【题型】解答题　【知识点】解析几何　【难度】hard
(3) 过 \(OA\) 中点 \(C\) 的动直线与椭圆 \(\Gamma\) 有两个交点 \(M, N\)，试判断在 \(y\) 轴上是否存在点 \(T\) 使得 \(\overrightarrow{TM} \cdot \overrightarrow{TN} \leq 0\)。若存在，求出 \(T\) 点纵坐标的取值范围；若不存在，说明理由。
【解答】
\noindent \textbf{【答案】}
\noindent (1) \(\frac{1}{2}\)
\noindent (2) \(x - 2y = 0\) 或 \(3x - 2y - 6 = 0\)
\noindent (3) 存在，\(\left[-\frac{3}{2}, 3\right]\)

\vspace{1em}
\noindent \textbf{【解析】}
\noindent (1) 由题意得
\[
\begin{cases}
b = 3 \\
\frac{9}{a^2} + \frac{\frac{9}{4}}{b^2} = 1
\end{cases}
\]
解得
\[
\begin{cases}
b^2 = 9 \\
a^2 = 12
\end{cases}
\]
椭圆方程为：\(\frac{x^2}{12} + \frac{y^2}{9} = 1\)。

\vspace{0.5em}
\noindent 所以 \(e = \sqrt{1 - \frac{b^2}{a^2}} = \sqrt{1 - \frac{9}{12}} = \frac{1}{2}\)。

\vspace{1em}
\noindent (2) \(k_{AP} = \frac{3 - \frac{3}{2}}{0 - 3} = -\frac{1}{2}\)，则直线 \(AP\) 的方程为 \(y = -\frac{1}{2}x + 3\)，即 \(x + 2y - 6 = 0\)，

\vspace{0.5em}
\noindent \(|AP| = \sqrt{(0 - 3)^2 + \left(3 - \frac{3}{2}\right)^2} = \frac{3\sqrt{5}}{2}\)，由 (1) 知 \(C: \frac{x^2}{12} + \frac{y^2}{9} = 1\)，

\vspace{0.5em}
\noindent 设点 \(B\) 到直线 \(AP\) 的距离为 \(d\)，则 \(d = \frac{2 \times 9}{\frac{3\sqrt{5}}{2}} = \frac{12\sqrt{5}}{5}\)，

\vspace{0.5em}
\noindent 则将直线 \(AP\) 沿着与 \(AP\) 垂直的方向平移 \(\frac{12\sqrt{5}}{5}\) 单位，

\vspace{0.5em}
\noindent 此时该平行线与椭圆的交点即为点 \(B\)，

\vspace{0.5em}
\noindent 设该平行线的方程为：\(x + 2y + C = 0\)，

\vspace{0.5em}
\noindent 则 \(\frac{|C + 6|}{\sqrt{5}} = \frac{12\sqrt{5}}{5}\)，解得 \(C = 6\) 或 \(C = -18\)，

\vspace{0.5em}
\noindent 当 \(C = 6\) 时，联立
\[
\begin{cases}
\frac{x^2}{12} + \frac{y^2}{9} = 1 \\
x + 2y + 6 = 0
\end{cases}
\]
解得
\[
\begin{cases}
x = 0 \\
y = -3
\end{cases}
\quad \text{或} \quad
\begin{cases}
x = -3 \\
y = -\frac{3}{2}
\end{cases}
\]
即 \(B(0, -3)\) 或 \(\left(-3, -\frac{3}{2}\right)\)，

\vspace{0.5em}
\noindent 当 \(B(0, -3)\) 时，此时 \(k_l = \frac{3}{2}\)，直线 \(l\) 的方程为 \(y = \frac{3}{2}x - 3\)，即 \(3x - 2y - 6 = 0\)，

\vspace{0.5em}
\noindent 当 \(B\left(-3, -\frac{3}{2}\right)\) 时，此时 \(k_l = \frac{1}{2}\)，直线 \(l\) 的方程为 \(y = \frac{1}{2}x\)，即 \(x - 2y = 0\)，

\vspace{0.5em}
\noindent 当 \(C = -18\) 时，联立
\[
\begin{cases}
\frac{x^2}{12} + \frac{y^2}{9} = 1 \\
x + 2y - 18 = 0
\end{cases}
\]
得 \(2y^2 - 27y + 117 = 0\)，

\vspace{0.5em}
\noindent \(\Delta = 27^2 - 4 \times 2 \times 117 = -207 < 0\)，此时该直线与椭圆无交点。

\vspace{0.5em}
\noindent 综上直线 \(l\) 的方程为 \(3x - 2y - 6 = 0\) 或 \(x - 2y = 0\)。

\vspace{1em}
\noindent (3) 椭圆方程为：\(\frac{x^2}{12} + \frac{y^2}{9} = 1\)。

\vspace{0.5em}
\noindent 若过 \(OA\) 中点 \(C\left(0, \frac{3}{2}\right)\) 的动直线的斜率存在，则可设该直线方程为：\(y = kx + \frac{3}{2}\)，

\vspace{0.5em}
\noindent 设 \(M(x_1, y_1)\)，\(N(x_2, y_2)\)，\(T(0, t)\)，

\vspace{0.5em}
\noindent 由
\[
\begin{cases}
3x^2 + 4y^2 = 36 \\
y = kx + \frac{3}{2}
\end{cases}
\]
可得 \((3 + 4k^2)x^2 + 12kx - 27 = 0\)，

\vspace{0.5em}
\noindent 故 \(\Delta = 144k^2 + 108(3 + 4k^2) = 324 + 576k^2 > 0\) 且 \(x_1 + x_2 = -\frac{12k}{3 + 4k^2}\)，\(x_1x_2 = -\frac{27}{3 + 4k^2}\)，

\vspace{0.5em}
\noindent 而 \(\overrightarrow{TM} = (x_1, y_1 - t)\)，\(\overrightarrow{TN} = (x_2, y_2 - t)\)，

\vspace{0.5em}
\noindent 故 \(\overrightarrow{TM} \cdot \overrightarrow{TN} = x_1x_2 + (y_1 - t)(y_2 - t) = x_1x_2 + \left(kx_1 + \frac{3}{2} - t\right)\left(kx_2 + \frac{3}{2} - t\right)\)

\vspace{0.5em}
\noindent \(= (1 + k^2)x_1x_2 + k\left(\frac{3}{2} - t\right)(x_1 + x_2) + \left(\frac{3}{2} - t\right)^2\)

\vspace{0.5em}
\noindent \(= (1 + k^2)\left(-\frac{27}{3 + 4k^2}\right) - k\left(\frac{3}{2} - t\right) \times \frac{12k}{3 + 4k^2} + \left(\frac{3}{2} - t\right)^2\)

\vspace{0.5em}
\noindent \(= \frac{-\frac{81}{4} - 9t + 3t^2 - 36k^2 + 4k^2t^2}{3 + 4k^2} = \frac{(-36 + 4t^2)k^2 - \frac{81}{4} - 9t + 3t^2}{3 + 4k^2}\)，

\vspace{0.5em}
\noindent 因为 \(\overrightarrow{TM} \cdot \overrightarrow{TN} \leq 0\) 恒成立，故
\[
\begin{cases}
-36 + 4t^2 \leq 0 \\
4(-36 + 4t^2)\left(\frac{81}{4} + 9t - 3t^2\right) \leq 0
\end{cases}
\]
解得：\(-\frac{3}{2} \leq t \leq 3\)。

\vspace{0.5em}
\noindent 若过点 \(C\left(0, \frac{3}{2}\right)\) 的动直线的斜率不存在，则 \(M\left(-3, -\frac{3}{2}\right)\)，\(N\left(3, \frac{3}{2}\right)\)，

\vspace{0.5em}
\noindent 此时需 \(-3 \leq t \leq 3\)，两者结合可得 \(-\frac{3}{2} \leq t \leq 3\)。
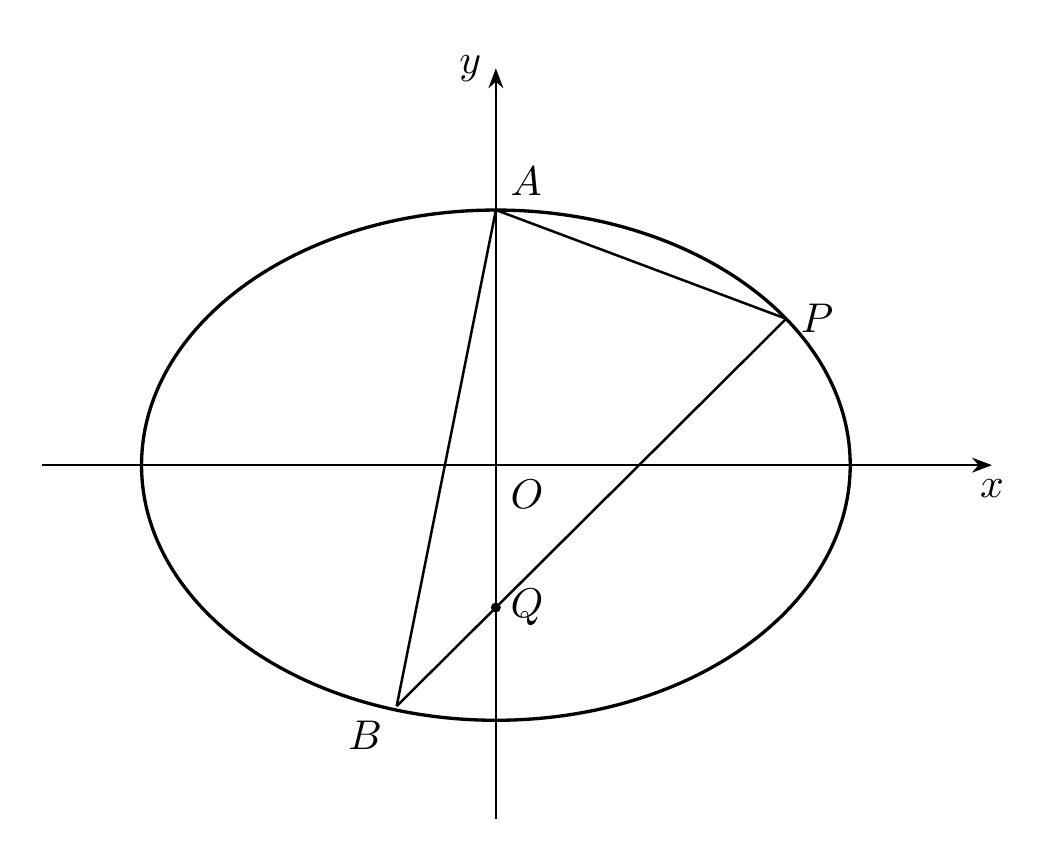
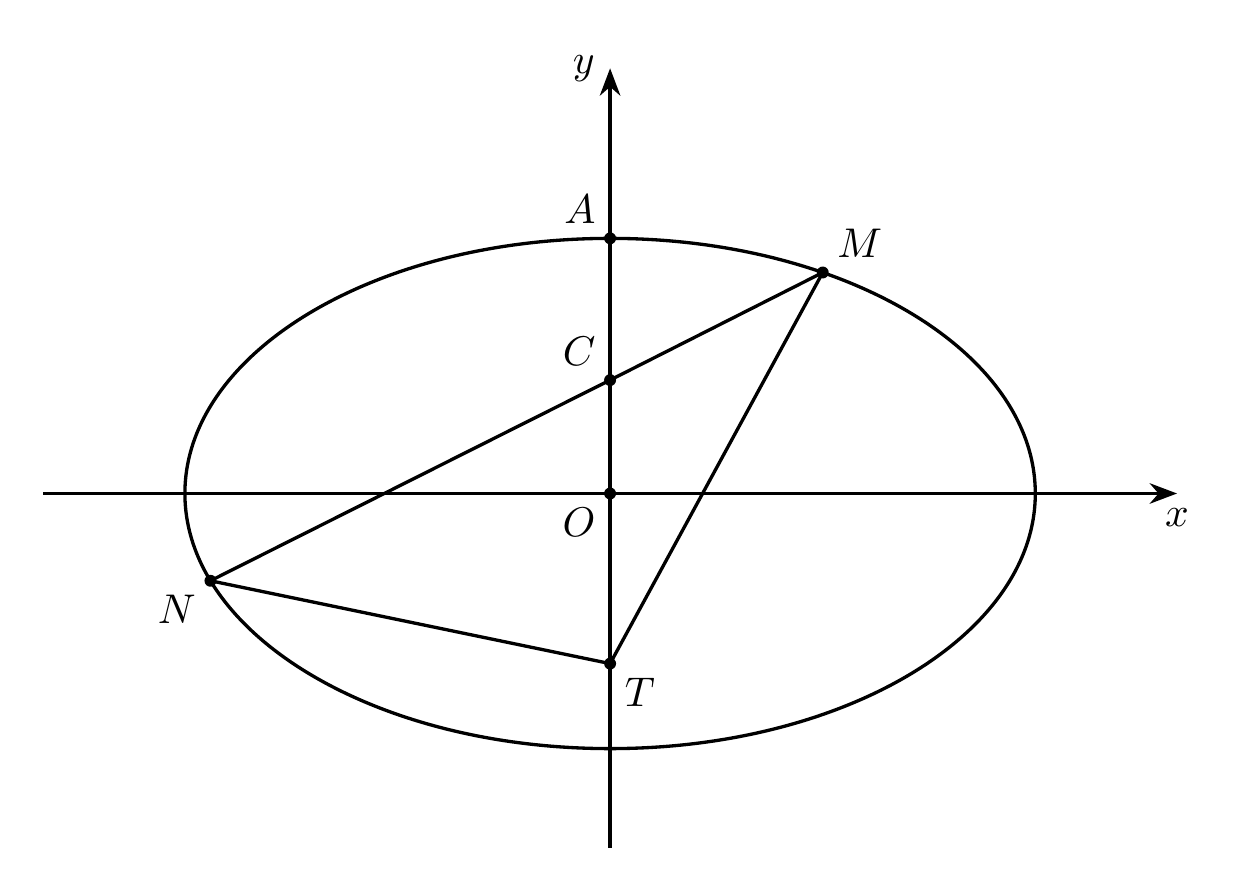